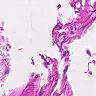
Metastatic tissue present: no